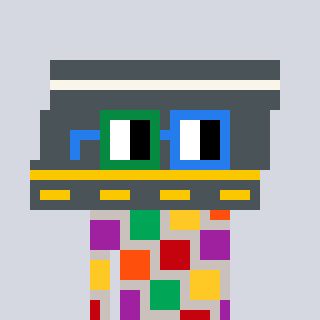
a pixel art character with square green and blue glasses, a road-shaped head and a foggrey-colored body on a cool background